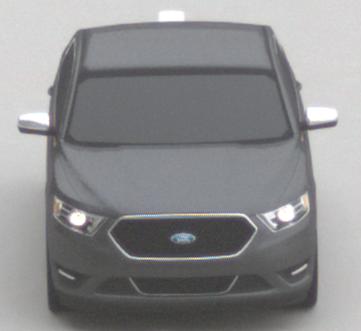
Make: Ford
Model: Taurus
Detailed model: SHO
Model produced from: 2012
Model produced until: 2019
Doors: 4
Color: gray
Road condition: dry road
Daytime: morning or afternoon
Contrast: low contrast